Question: I'm trying to make outer grow in edit text view for better look for user experience.

I tried some of the method to get this result. On of the example is:
'''
<EditText
android:id="@+id/editText1"
android:layout_width="wrap_content"
android:layout_height="wrap_content"
android:layout_margin="20dip"
android:ems="10"
android:gravity="top"
android:inputType="textMultiLine"
android:shadowColor="#003399"
android:shadowDx="0"
android:shadowDy="0"
android:shadowRadius="3">
'''
But it didn't give the result. Is their any other effective way or i just have to give up?
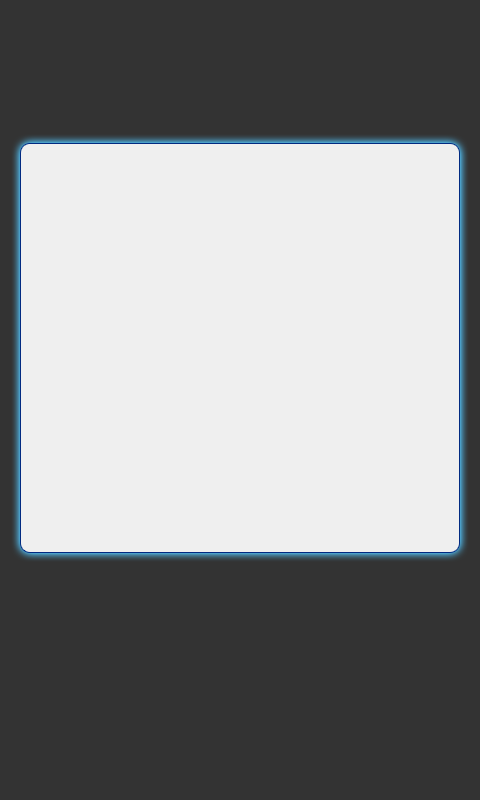
Answer: I have done this with 9 path drawing tool. <URL>